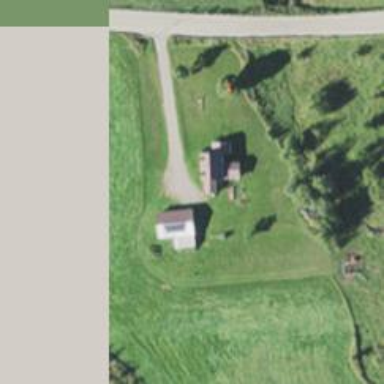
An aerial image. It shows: Simple and straightforward house.